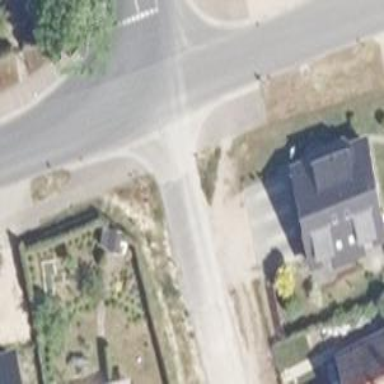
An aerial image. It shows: Road with "give way" sign.